Interaction volume radius: 5 \u00c5
Interaction volume height: 30 \u00c5
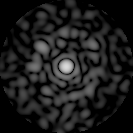
Disorder parameter: 0.8496